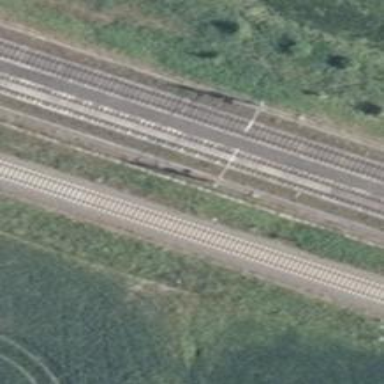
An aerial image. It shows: Railway milestone with catenary mast.